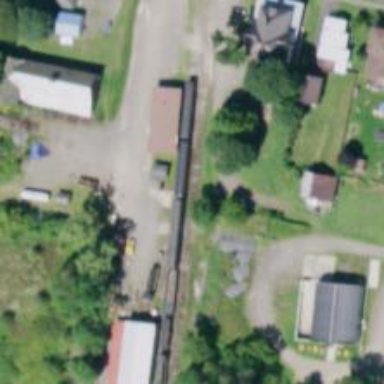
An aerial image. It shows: Rail spur service.